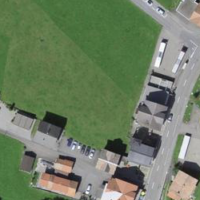
EUNIS habitat code: 55
Species observed at this site:
Poecile palustris
Turdus merula
Cyanistes caeruleus
Parus major
Troglodytes troglodytes
Erithacus rubecula
Garrulus glandarius
Fringilla coelebs
Periparus ater